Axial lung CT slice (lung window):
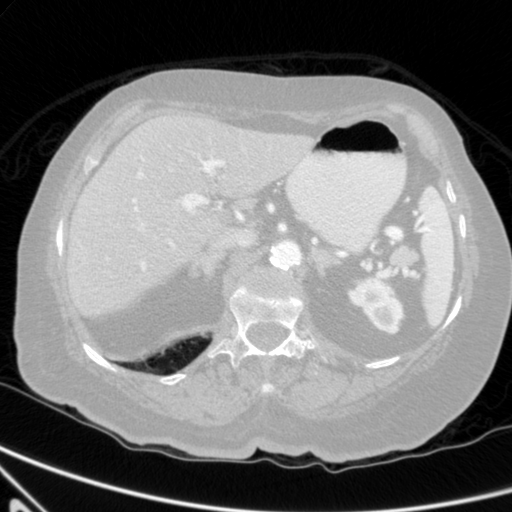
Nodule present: no